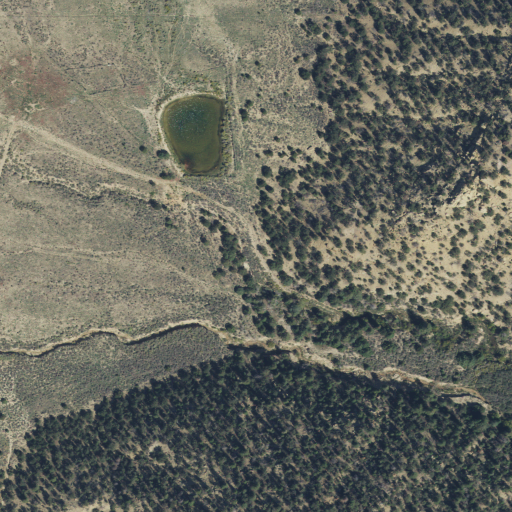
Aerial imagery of valley in Utah named Riggs Canyon containing evergreen forest, shrub, and open development